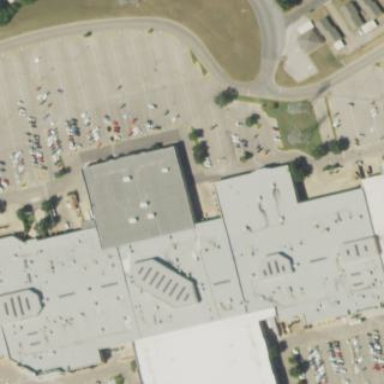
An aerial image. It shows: Mall building.